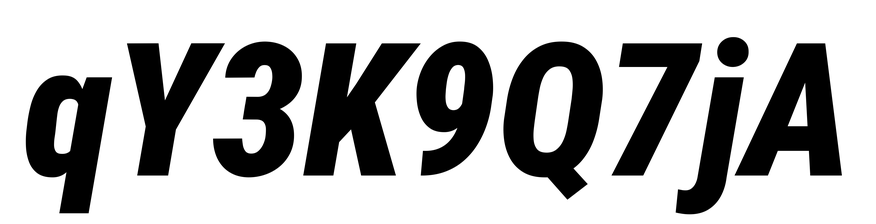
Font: Roboto-Italic_Condensed_Black_Italic